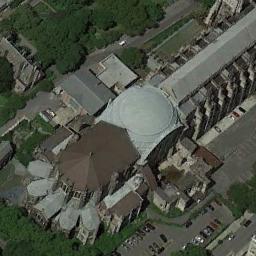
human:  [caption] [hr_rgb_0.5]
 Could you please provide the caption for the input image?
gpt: A church with a brown roof, Surrounded by trees and parked vehicles .

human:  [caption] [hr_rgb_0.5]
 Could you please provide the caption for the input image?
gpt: This is a church  There are many trees around it .

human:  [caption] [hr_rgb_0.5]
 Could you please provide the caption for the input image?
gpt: The church with many towers and two circular domes is surrounded by some trees .

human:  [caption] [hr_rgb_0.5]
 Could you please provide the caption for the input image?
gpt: There is a church next to some trees with a parking lot beside .

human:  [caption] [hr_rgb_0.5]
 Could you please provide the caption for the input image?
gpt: There are many cars in the vacant lot next to the church .